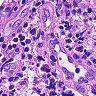
Metastatic tissue present: no